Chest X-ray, AP view. Patient: 45 years old, sex F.
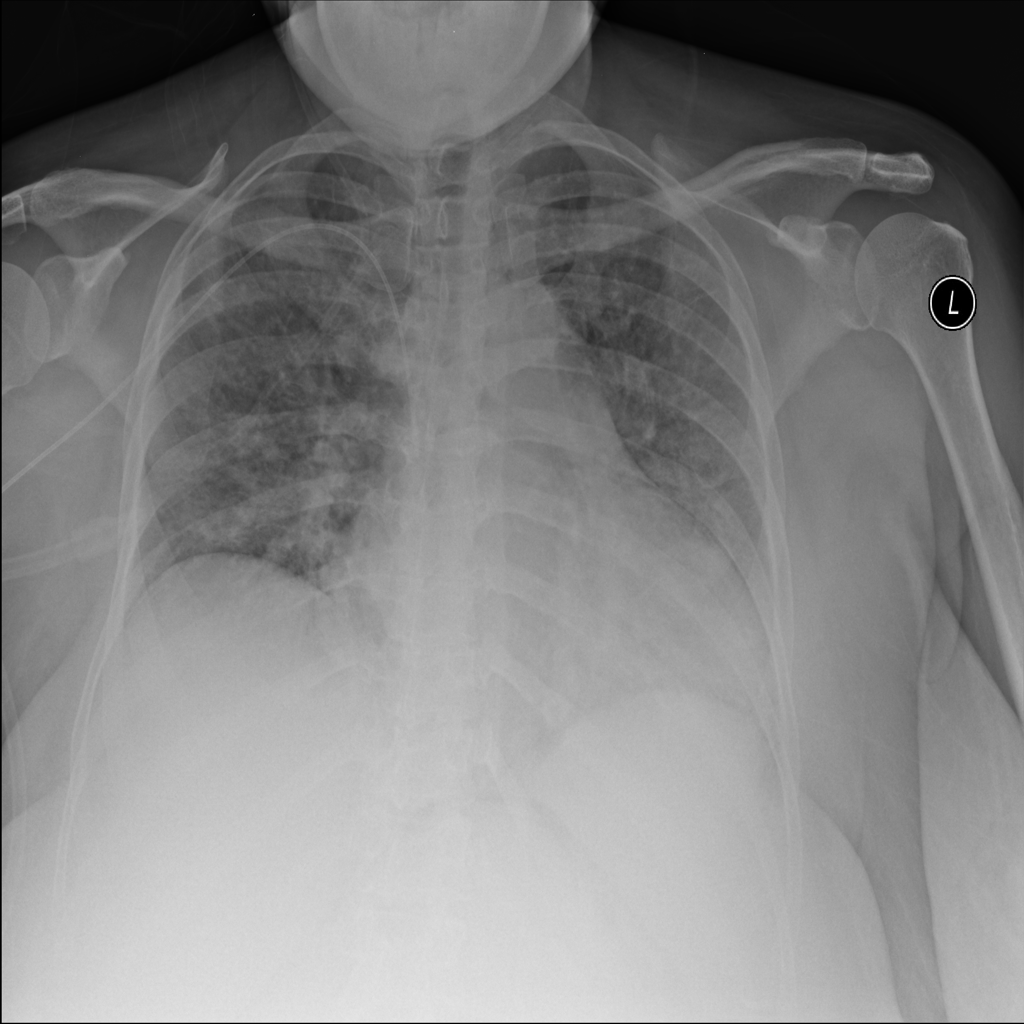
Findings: No Finding